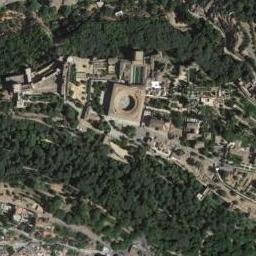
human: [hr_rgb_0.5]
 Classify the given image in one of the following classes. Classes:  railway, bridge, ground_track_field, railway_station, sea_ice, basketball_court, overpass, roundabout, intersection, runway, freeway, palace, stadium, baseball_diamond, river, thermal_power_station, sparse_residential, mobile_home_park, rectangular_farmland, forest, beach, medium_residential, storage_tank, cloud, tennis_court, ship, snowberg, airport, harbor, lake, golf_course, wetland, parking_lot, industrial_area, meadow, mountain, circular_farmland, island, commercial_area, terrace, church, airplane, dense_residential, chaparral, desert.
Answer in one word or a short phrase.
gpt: palace